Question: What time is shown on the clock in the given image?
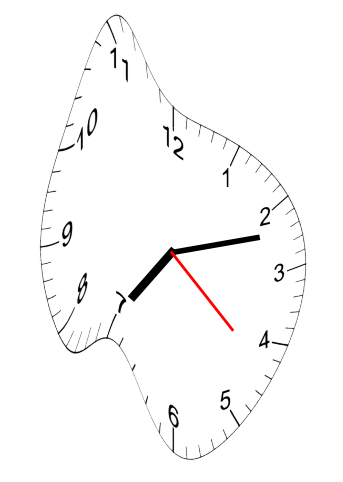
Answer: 07:12:22